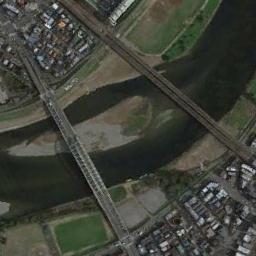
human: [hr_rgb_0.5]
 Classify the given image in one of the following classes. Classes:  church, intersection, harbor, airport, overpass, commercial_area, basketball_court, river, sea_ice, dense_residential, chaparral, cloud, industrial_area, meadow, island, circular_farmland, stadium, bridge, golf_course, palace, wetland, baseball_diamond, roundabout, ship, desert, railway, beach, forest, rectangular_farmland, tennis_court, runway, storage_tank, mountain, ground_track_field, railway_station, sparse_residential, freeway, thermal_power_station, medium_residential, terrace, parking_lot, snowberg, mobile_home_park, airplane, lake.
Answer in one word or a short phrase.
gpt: bridge